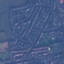
Land use / land cover: Residential